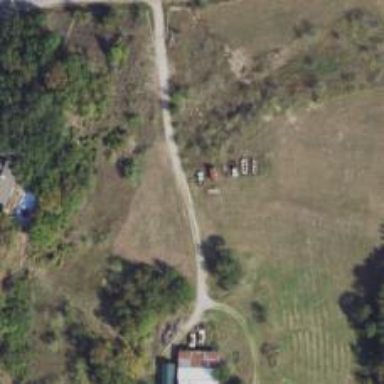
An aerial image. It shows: Driveway leading to service road.